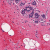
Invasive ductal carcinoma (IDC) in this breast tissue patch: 0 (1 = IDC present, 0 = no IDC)